Question: I'm kinda new to GUI programming, and as I know, and as it shows, the GridBagLayout will merge empty rows or columns. My problem is that I have to add buttons on random positions, and it's not guaranteed that there's gonna be a button in every row or column, but I should keep the empty lines anyway.
I'm using GridBag cuz i have to change positions on some buttons and it seems handy for that.
So the question is: Is it possible to fix the rows and columns in a GridBagLayout? Or keep the empty lines somehow.
there is an example of the state of the buttons:
<URL>

(there should be 9x9 positions, but as shown some of the lines are merged)
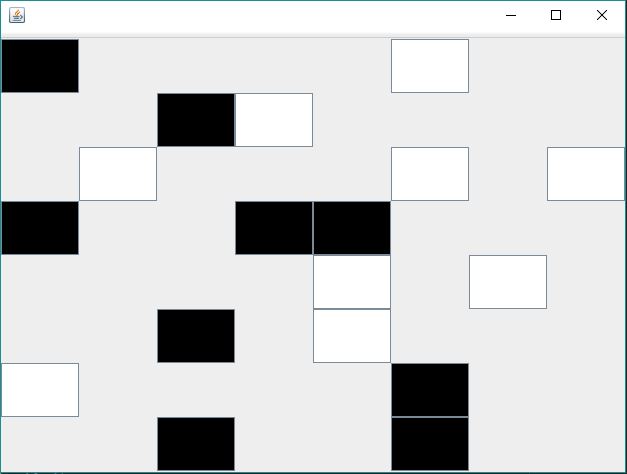
Answer: If you need to "skip" some cells, just add a filler, for example empty 'new JLabel()' where there will be "no button".